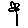
Label: flower